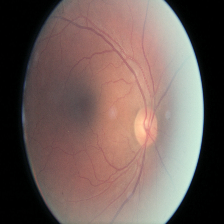
Diabetic retinopathy grade: Moderate